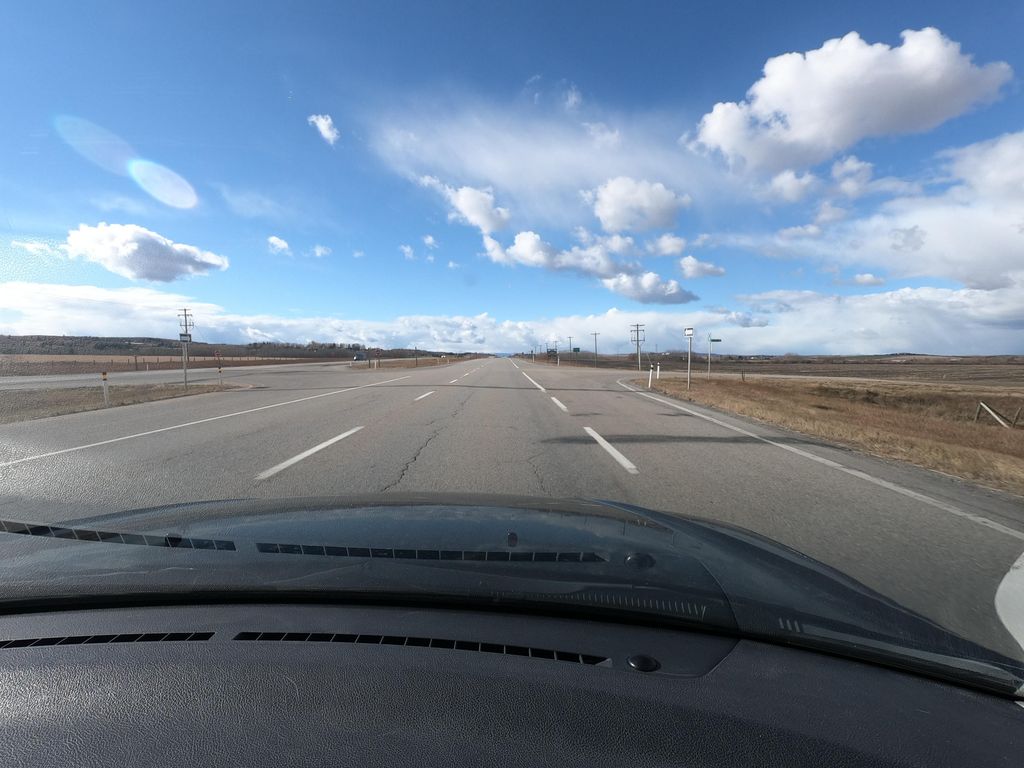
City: calgary